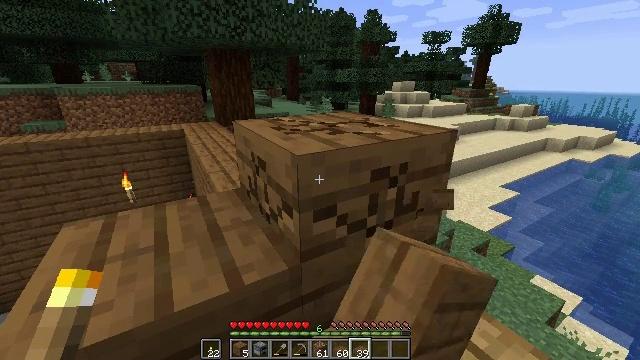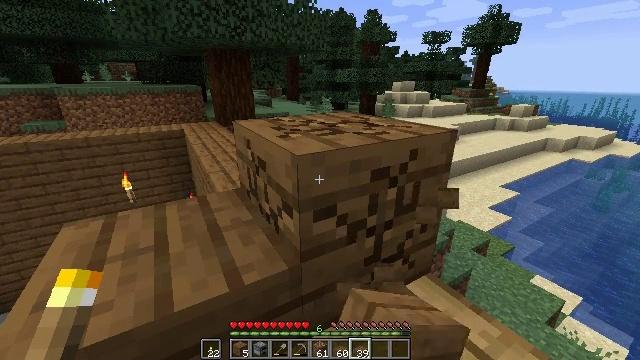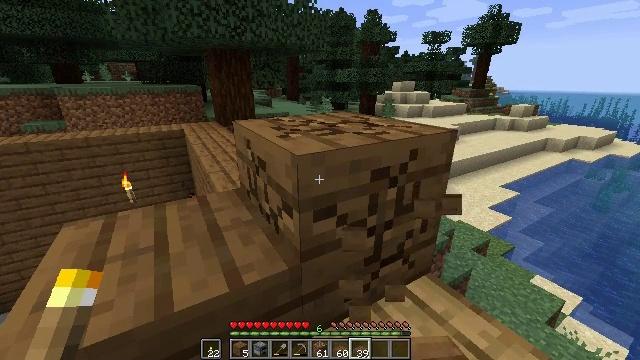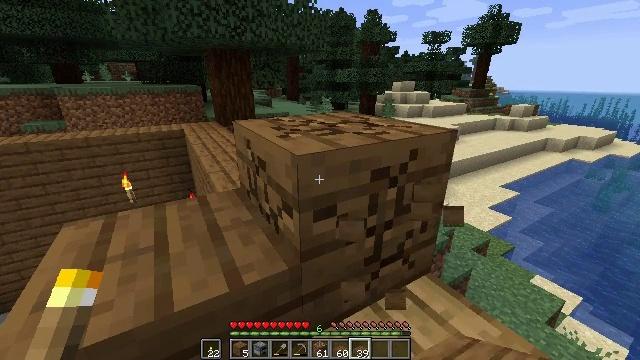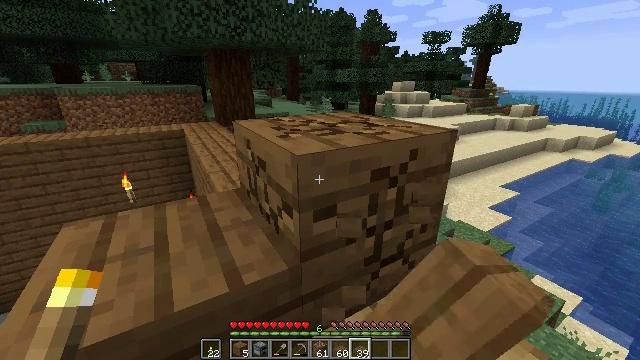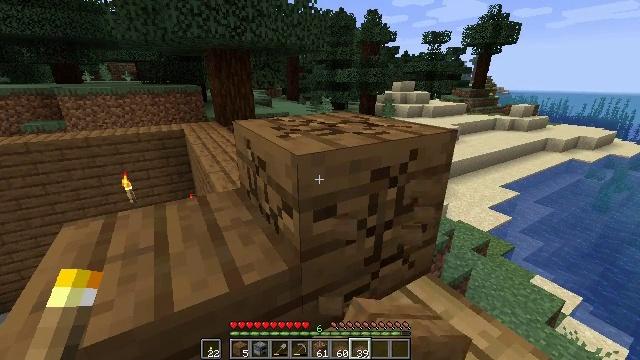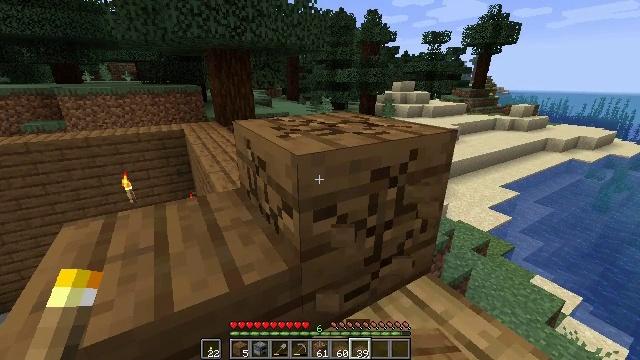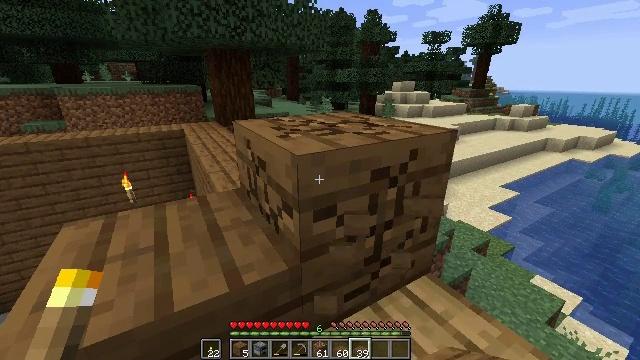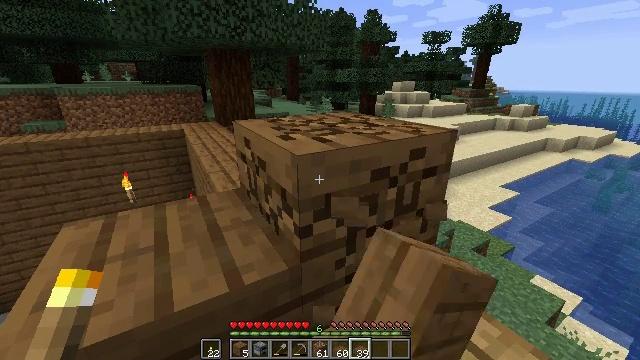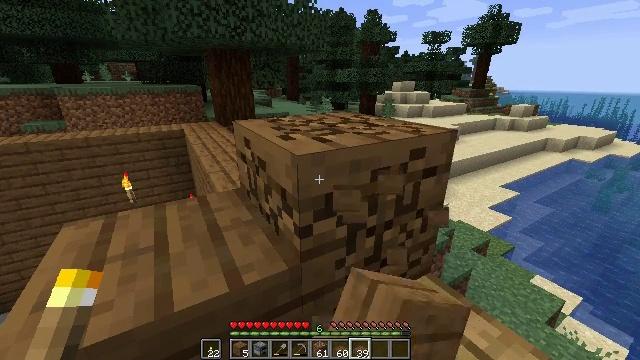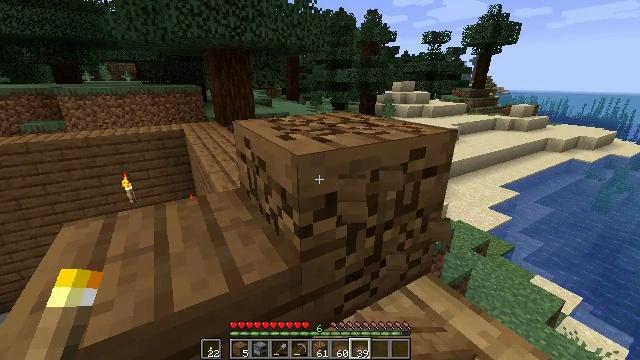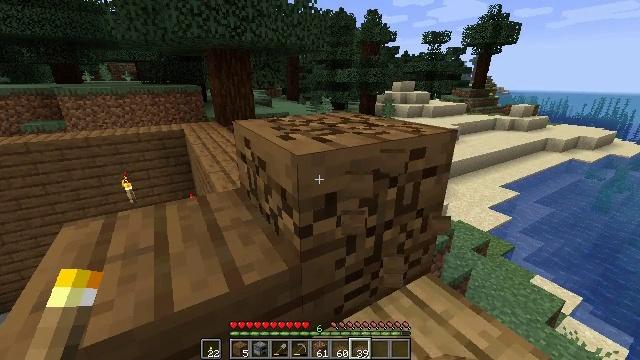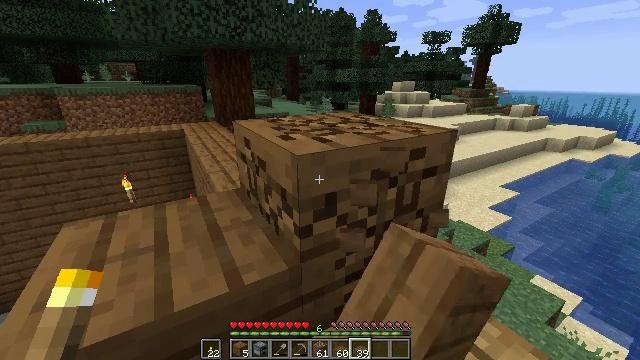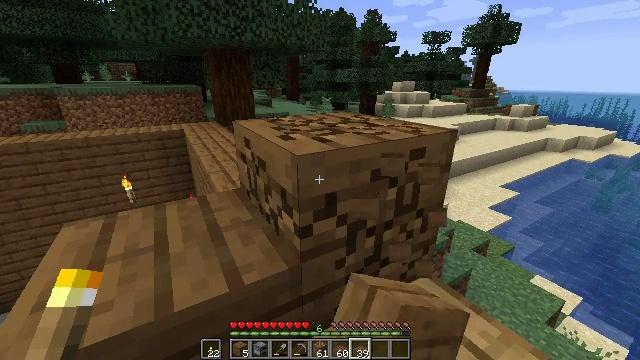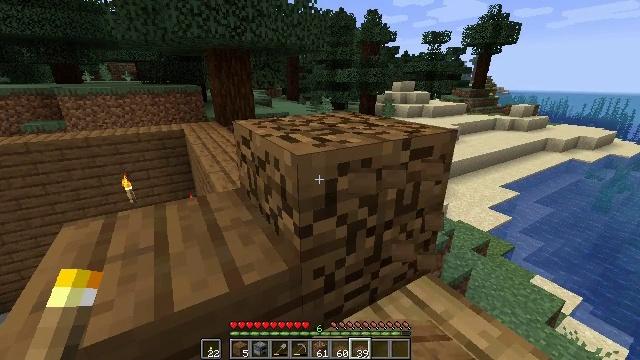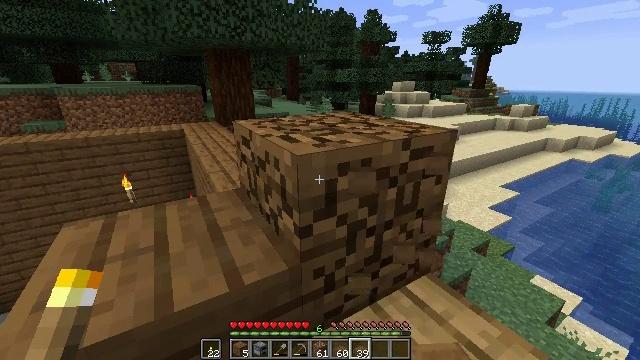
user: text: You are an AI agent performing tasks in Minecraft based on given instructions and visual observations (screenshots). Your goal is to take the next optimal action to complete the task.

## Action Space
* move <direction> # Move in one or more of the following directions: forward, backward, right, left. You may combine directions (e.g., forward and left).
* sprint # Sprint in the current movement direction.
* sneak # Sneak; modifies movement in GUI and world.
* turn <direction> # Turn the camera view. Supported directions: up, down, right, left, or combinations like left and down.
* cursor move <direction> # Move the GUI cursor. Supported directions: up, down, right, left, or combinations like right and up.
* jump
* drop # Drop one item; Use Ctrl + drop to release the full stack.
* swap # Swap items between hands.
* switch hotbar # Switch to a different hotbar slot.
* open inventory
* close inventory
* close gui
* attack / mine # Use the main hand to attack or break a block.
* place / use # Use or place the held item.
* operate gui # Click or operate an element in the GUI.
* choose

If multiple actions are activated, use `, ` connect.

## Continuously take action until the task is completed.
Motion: motion action
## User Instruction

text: Attack the spruce slab to remove it.
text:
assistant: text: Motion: sneak, attack / mine
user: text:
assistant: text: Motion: sneak, attack / mine
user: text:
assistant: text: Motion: sneak, attack / mine
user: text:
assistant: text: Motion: sneak, attack / mine
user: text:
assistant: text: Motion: sneak, attack / mine
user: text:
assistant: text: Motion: sneak, attack / mine
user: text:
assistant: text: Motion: sneak, attack / mine
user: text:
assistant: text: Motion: sneak, attack / mine
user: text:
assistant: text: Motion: sneak, attack / mine
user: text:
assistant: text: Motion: sneak, attack / mine
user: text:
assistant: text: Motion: sneak, attack / mine
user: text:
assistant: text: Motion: sneak, attack / mine
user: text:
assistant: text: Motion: sneak, attack / mine
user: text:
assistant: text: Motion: sneak, attack / mine
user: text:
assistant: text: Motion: sneak, attack / mine
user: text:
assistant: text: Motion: sneak, attack / mine
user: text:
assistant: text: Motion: sneak, attack / mine
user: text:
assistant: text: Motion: sneak, attack / mine
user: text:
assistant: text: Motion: sneak, attack / mine
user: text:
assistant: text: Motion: sneak, attack / mine
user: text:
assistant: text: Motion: sneak, attack / mine
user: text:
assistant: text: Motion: sneak, attack / mine
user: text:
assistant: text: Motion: sneak, attack / mine
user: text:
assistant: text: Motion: sneak, attack / mine
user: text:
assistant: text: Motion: sneak, attack / mine